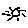
Label: sun